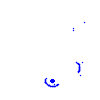
Particle: proton